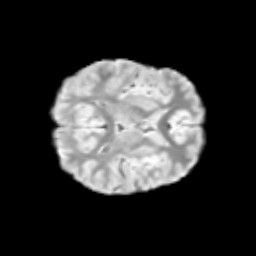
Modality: T2w
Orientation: axial
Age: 8
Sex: male
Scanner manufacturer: siemens
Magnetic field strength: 3 T
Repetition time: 3.8 s
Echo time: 0.07 s